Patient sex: M
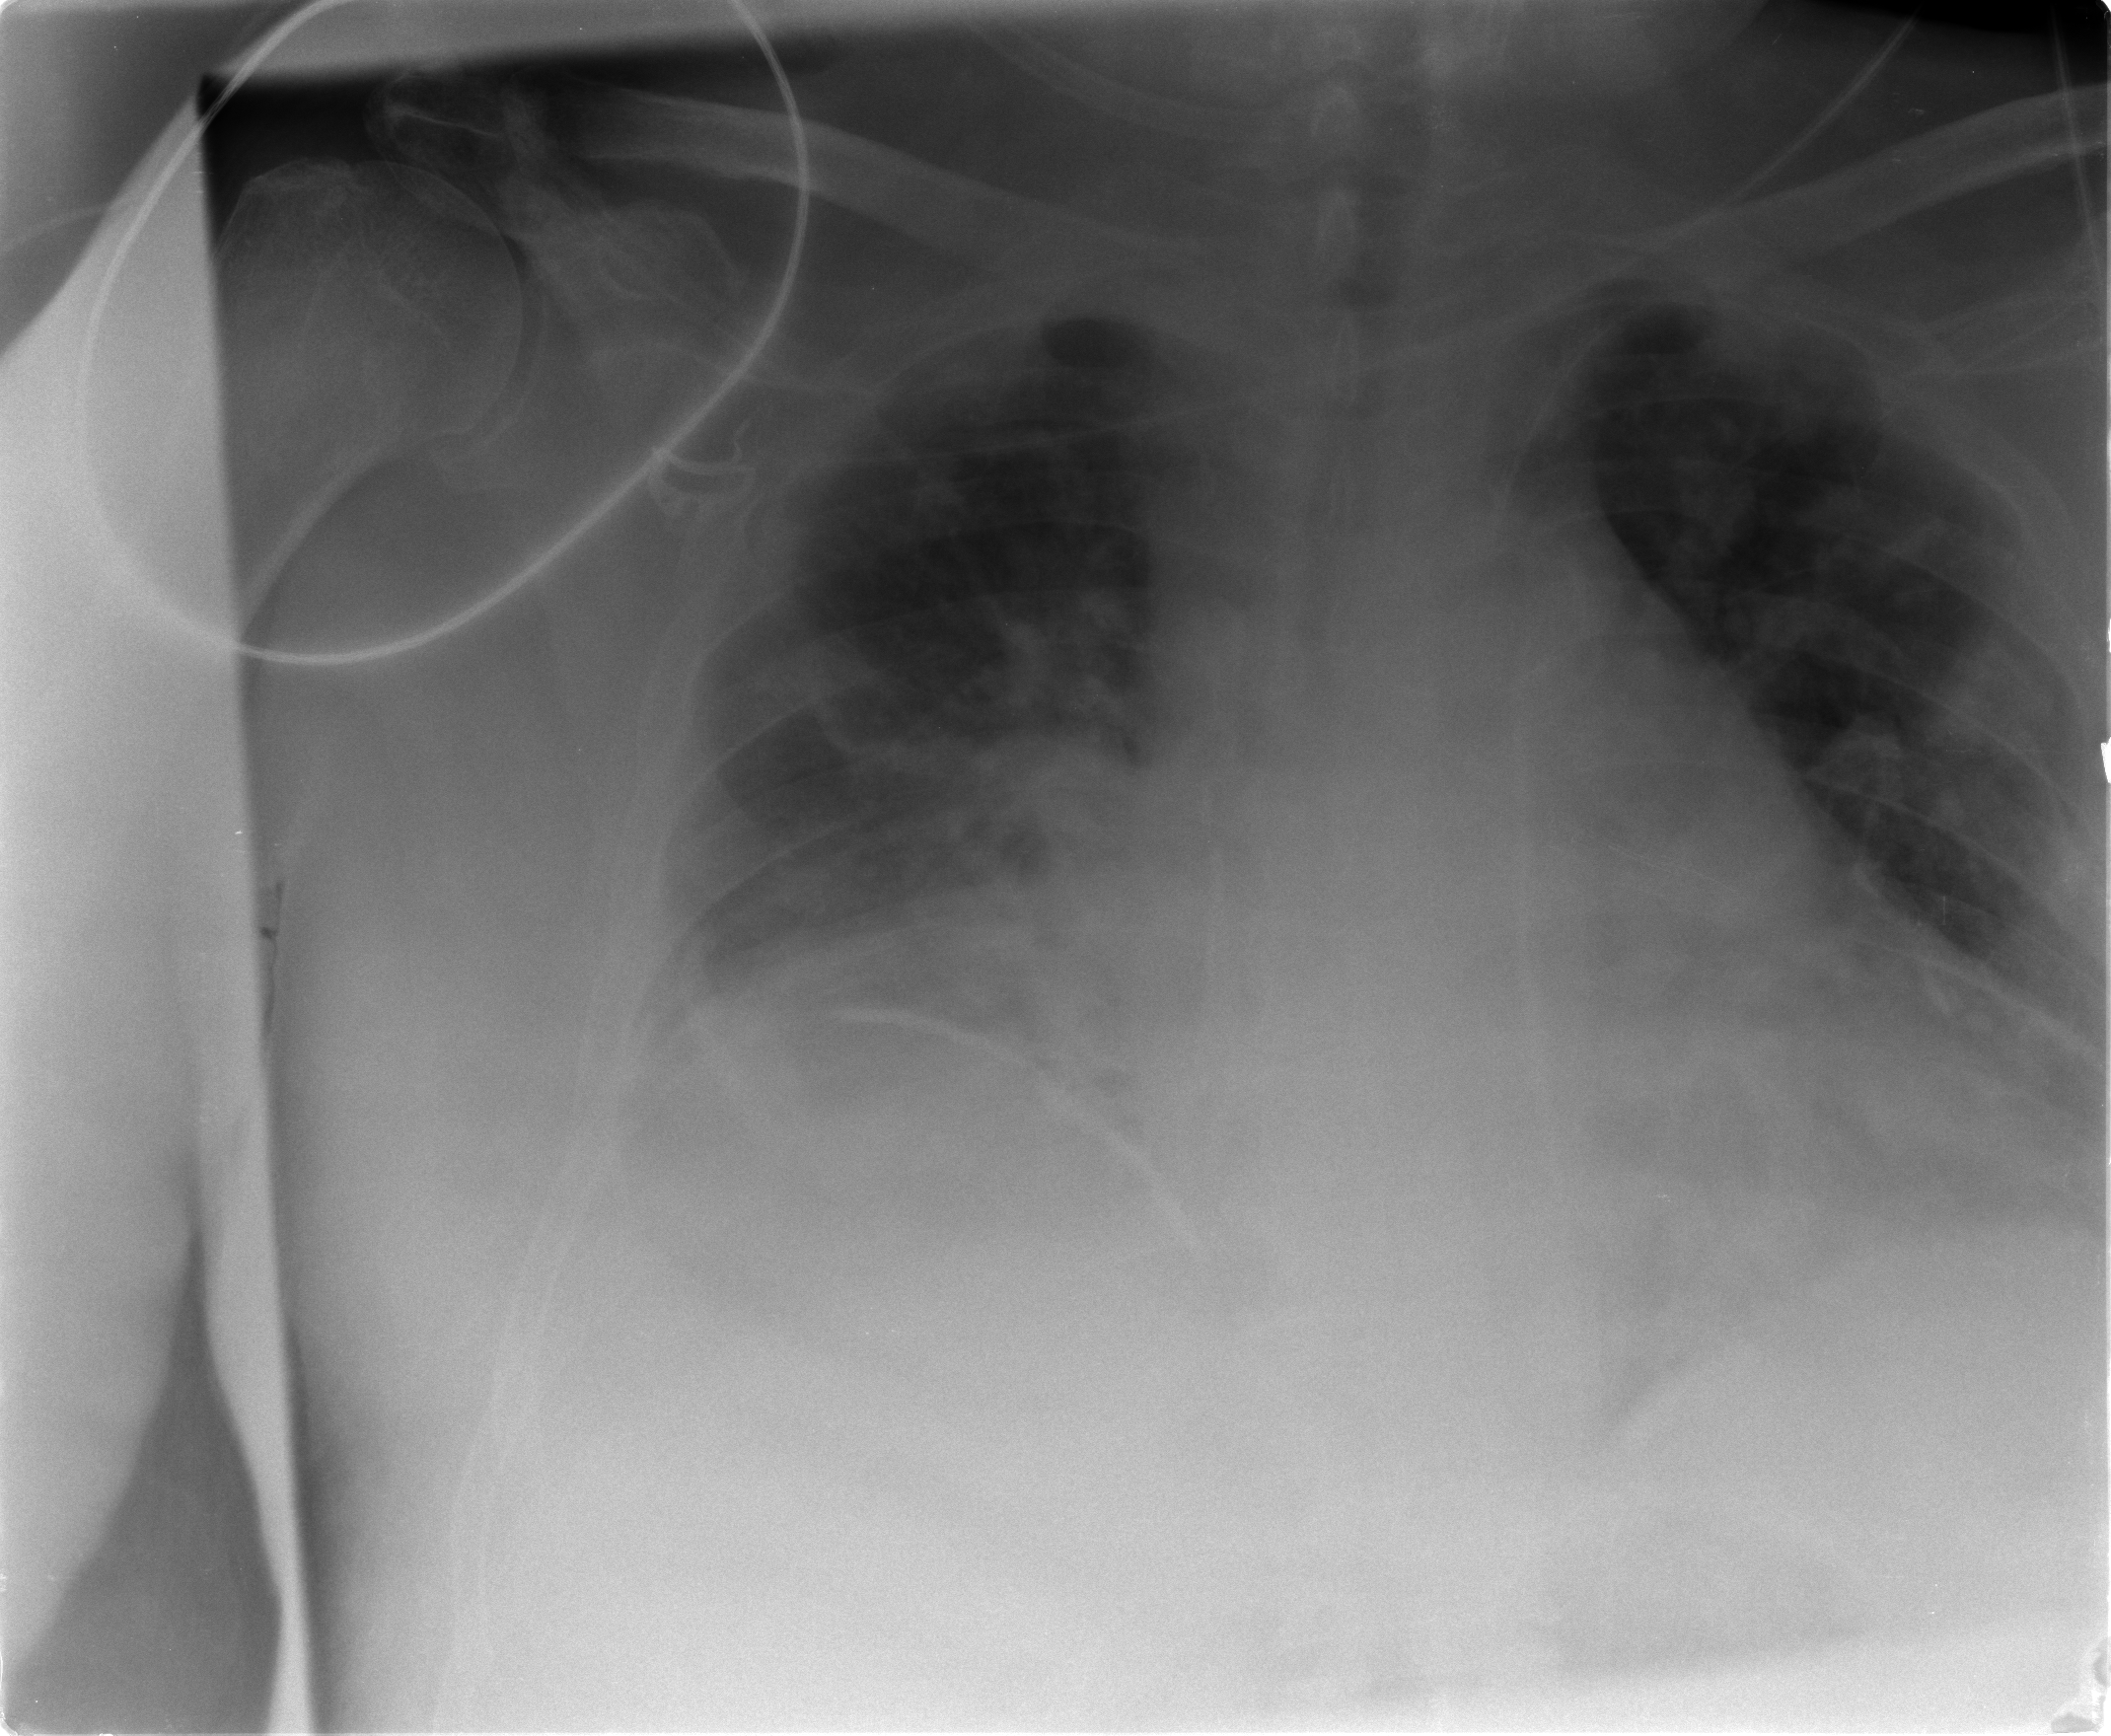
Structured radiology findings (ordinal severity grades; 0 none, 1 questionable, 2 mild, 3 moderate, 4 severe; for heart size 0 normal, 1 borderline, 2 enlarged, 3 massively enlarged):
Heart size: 2
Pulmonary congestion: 3
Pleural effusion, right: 2
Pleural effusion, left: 0
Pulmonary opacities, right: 2
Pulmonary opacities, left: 2
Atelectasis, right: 2
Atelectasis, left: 2